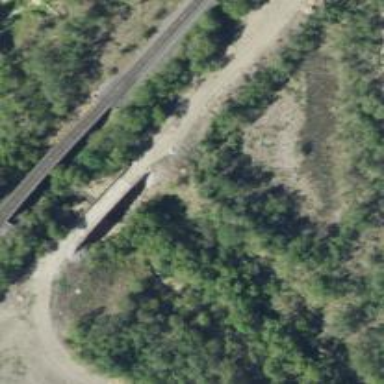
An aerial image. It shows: Abandoned railroad bridge.